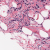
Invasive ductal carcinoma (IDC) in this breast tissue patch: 1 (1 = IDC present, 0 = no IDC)